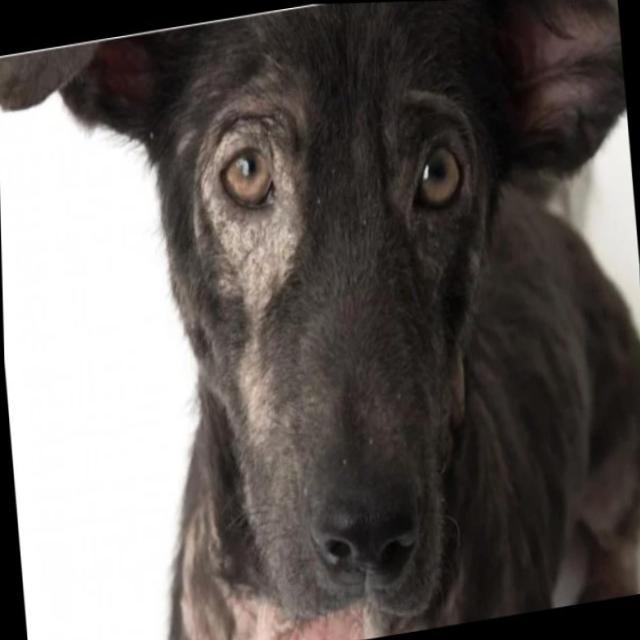
Canine ringworm (Dermatophytosis) — fungal infection caused by Microsporum or Trichophyton. Presents with circular alopecia, scaling, crusting, and broken hairs.